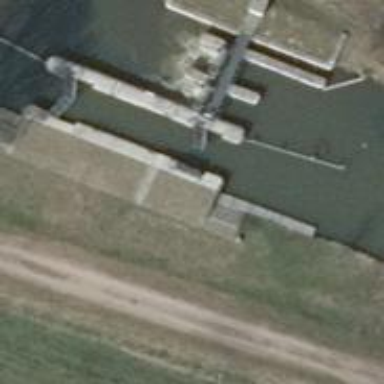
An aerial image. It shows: Lock gate on waterway.